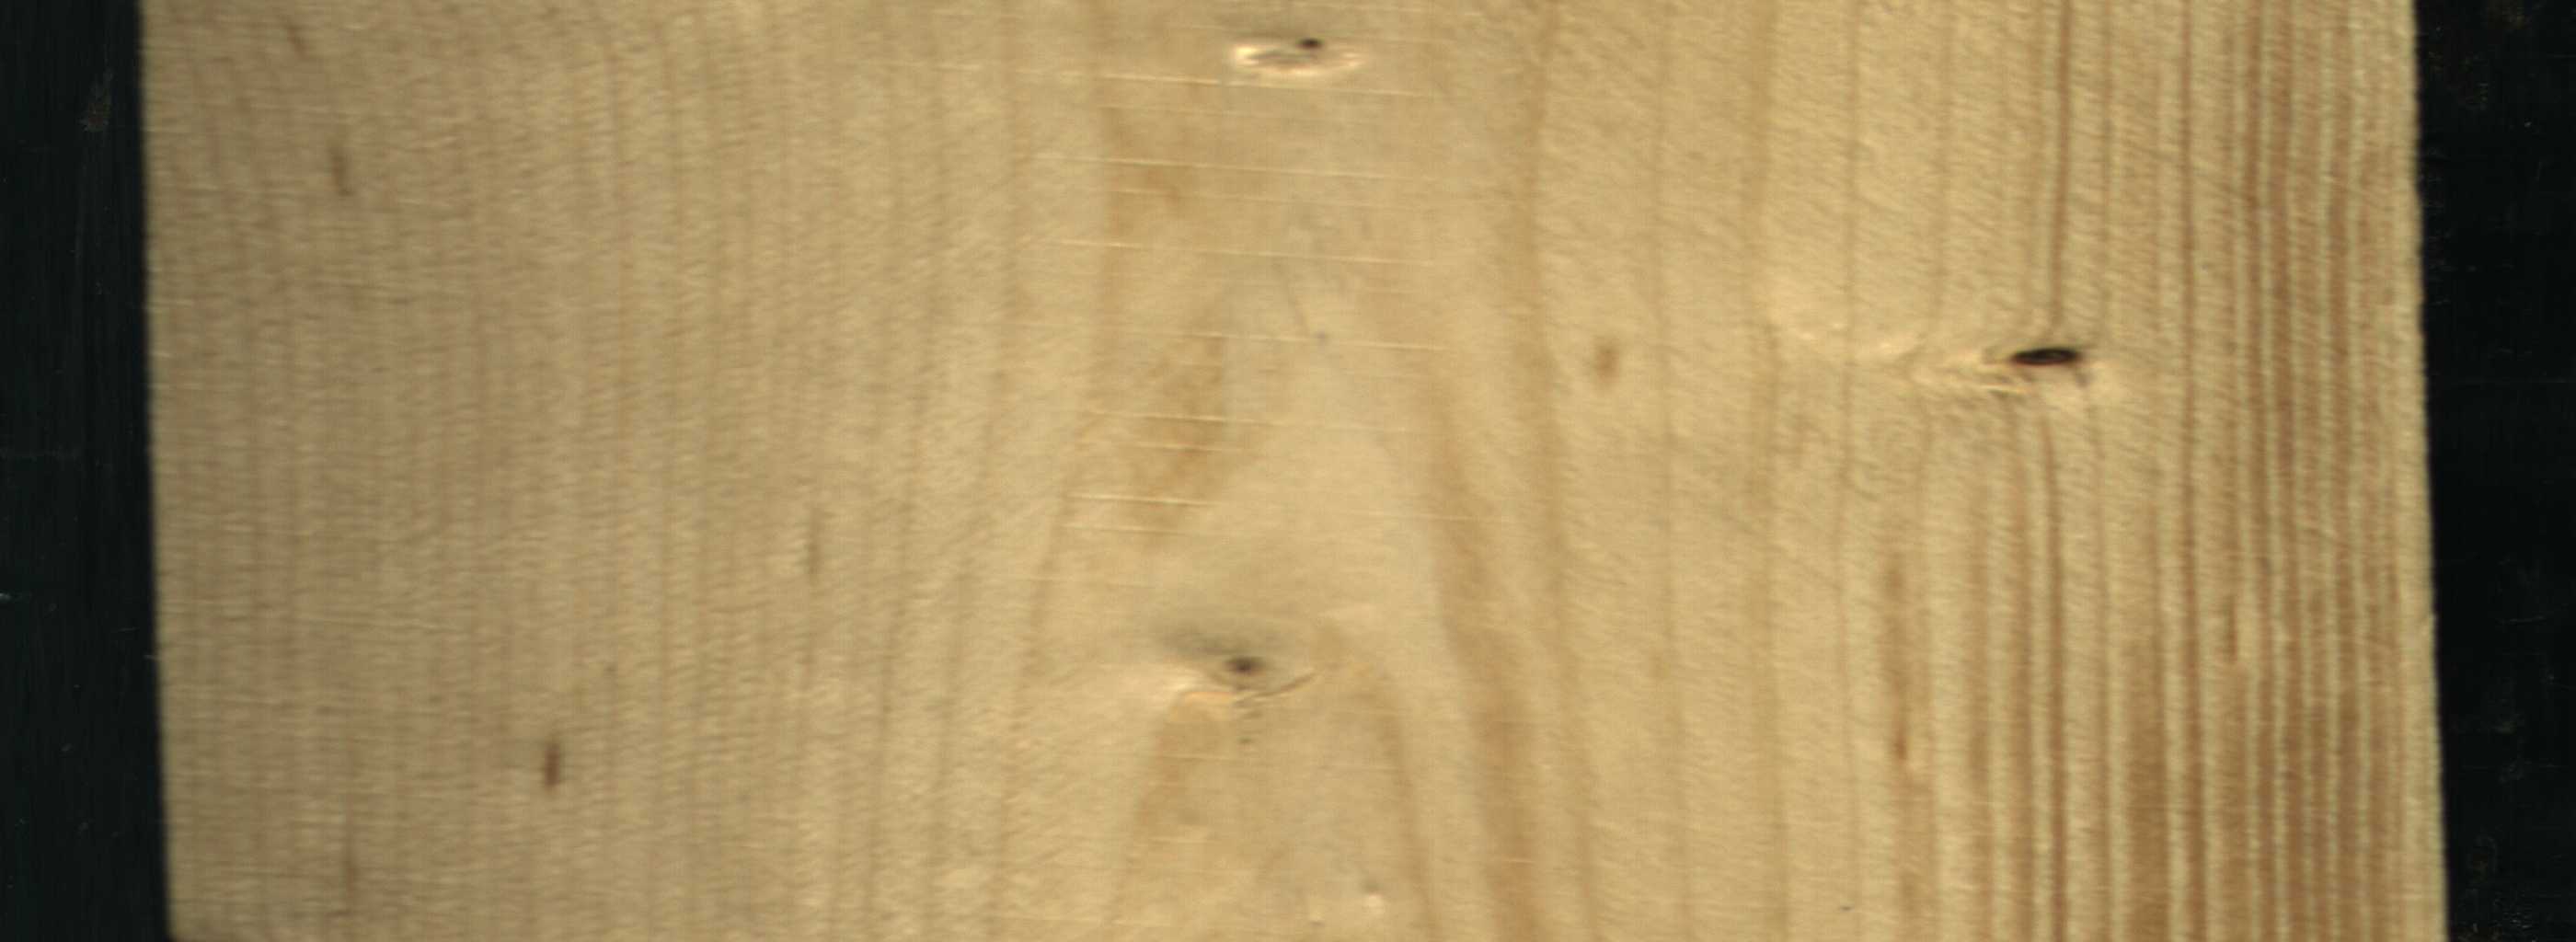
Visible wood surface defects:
Dead_Knot
Live_Knot
Live_Knot